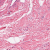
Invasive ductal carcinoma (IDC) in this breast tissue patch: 0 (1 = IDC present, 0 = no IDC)